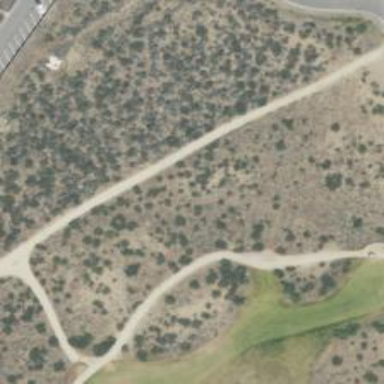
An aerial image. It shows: Service road used as golf cart path.